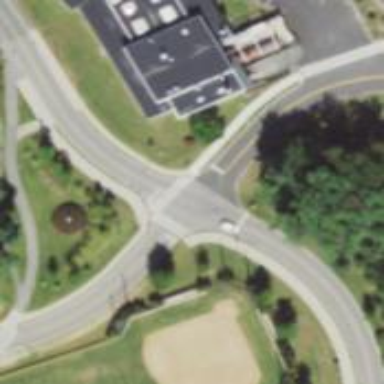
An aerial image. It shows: Road with stop sign.